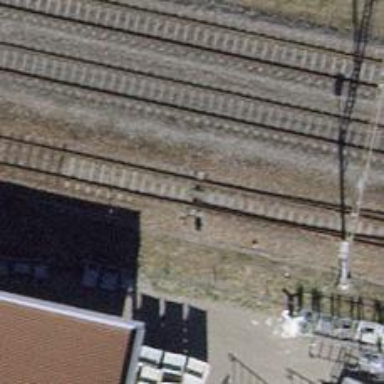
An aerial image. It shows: Railway switch.